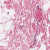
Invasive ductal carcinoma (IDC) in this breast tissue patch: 0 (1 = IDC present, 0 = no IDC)